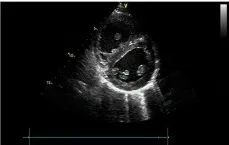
Echocardiography shows both RA and RV are significantly dilated, and the RV wall thickness is increased (A,B).
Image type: radiology (ultrasound)